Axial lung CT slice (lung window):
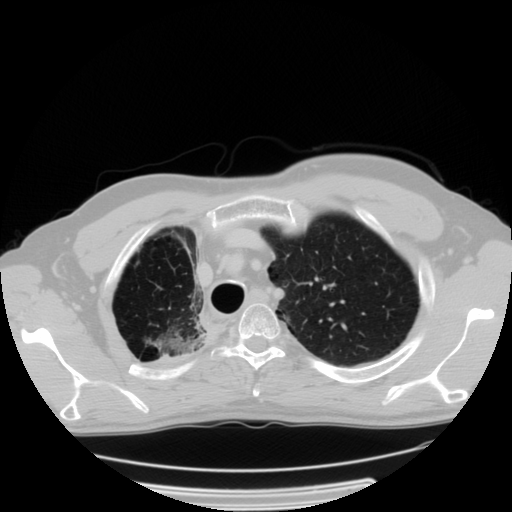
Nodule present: no